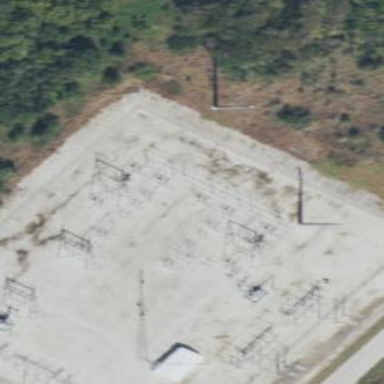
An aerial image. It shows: Outdoor distribution-level power substation enclosed by fence.